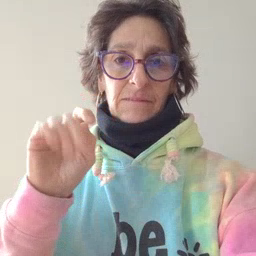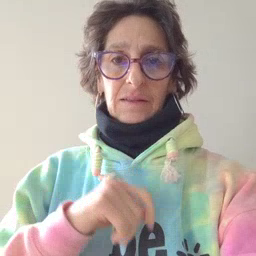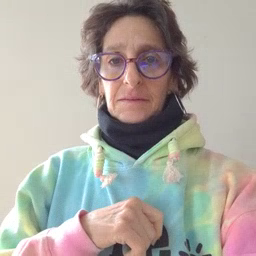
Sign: feet